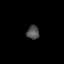
Tissue: lung
Cell type: Others
Senescence score: 0.2153
Nuclear area (px): 167
Mean DAPI intensity: 79.503